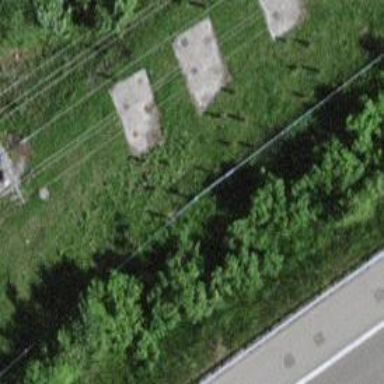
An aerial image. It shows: Tank trap barrier.